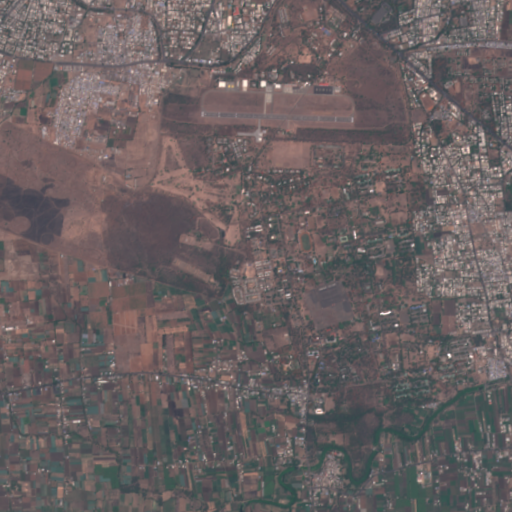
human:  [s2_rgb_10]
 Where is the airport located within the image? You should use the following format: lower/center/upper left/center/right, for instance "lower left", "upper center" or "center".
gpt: The airport is located in the upper of the image.
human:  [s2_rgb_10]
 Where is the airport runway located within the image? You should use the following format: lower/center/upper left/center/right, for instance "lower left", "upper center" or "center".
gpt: The airport runway is located in the upper right of the image.
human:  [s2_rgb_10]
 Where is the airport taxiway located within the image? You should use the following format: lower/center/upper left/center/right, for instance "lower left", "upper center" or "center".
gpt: The airport taxiway is located in the upper right of the image.
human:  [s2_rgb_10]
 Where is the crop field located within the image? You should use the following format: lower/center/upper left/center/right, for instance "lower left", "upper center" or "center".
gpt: The crop field is located in the upper left of the image.
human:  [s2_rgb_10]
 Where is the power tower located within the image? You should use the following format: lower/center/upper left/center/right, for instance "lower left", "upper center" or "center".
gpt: The power tower is located in the lower of the image.
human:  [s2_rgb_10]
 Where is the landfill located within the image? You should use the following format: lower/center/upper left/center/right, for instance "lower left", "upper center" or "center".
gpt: There is no landfill in the image.